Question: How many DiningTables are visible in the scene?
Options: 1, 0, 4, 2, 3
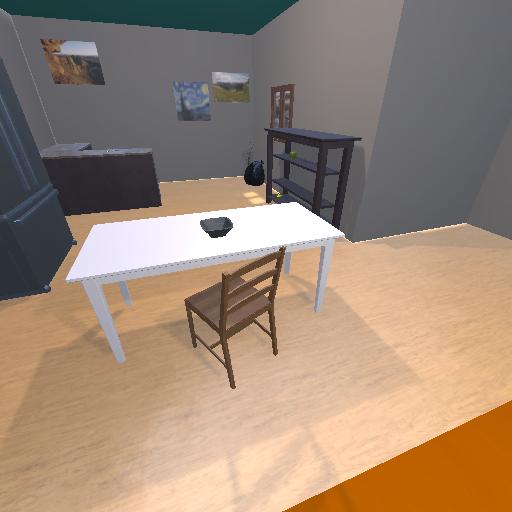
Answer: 1